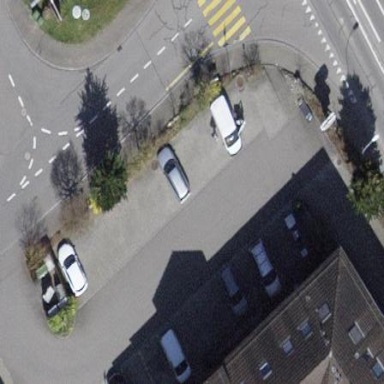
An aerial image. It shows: Parking area with asphalt surface.